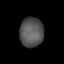
Tissue: lung
Cell type: Epithelial cells
Senescence score: 0.1807
Nuclear area (px): 690
Mean DAPI intensity: 84.329